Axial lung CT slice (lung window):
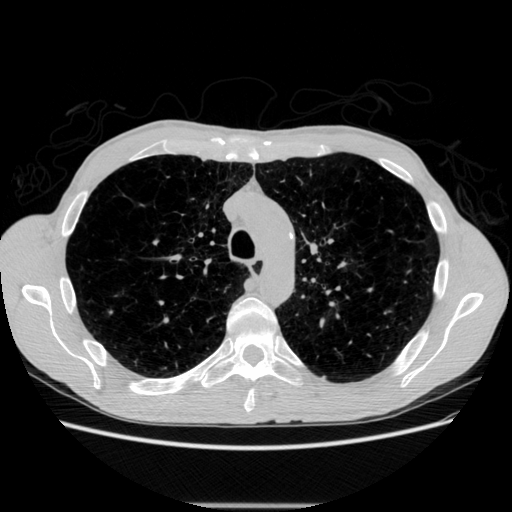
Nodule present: no